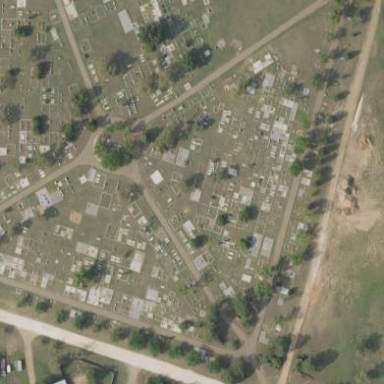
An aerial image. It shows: Graveyard used as cemetery.